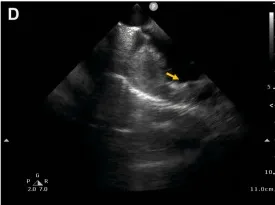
Multimodality images and intracardiac echocardiography-guided biopsy of cardiac tumors of Case2. (D) The intracardial echocardiography demonstrates thickness mass of the right atrium and well-targeted biopsy catheter (arrow) on the mass.
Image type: radiology (ultrasound)